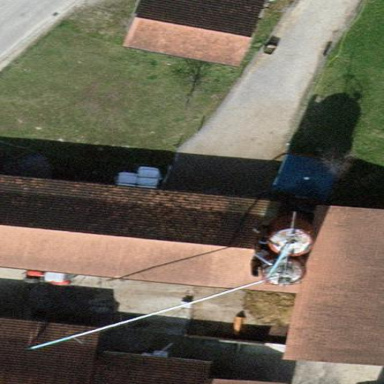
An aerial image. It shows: Gabled roof on farm auxiliary building.